Field crop: tomato
Growth stage: 1
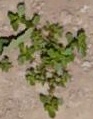
Species: portulaca